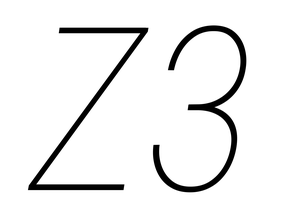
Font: Roboto-Italic_Condensed_Thin_Italic